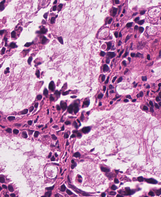
Tumor epithelial tissue: yes
Tumor-associated stroma tissue: yes
Normal tissue: no